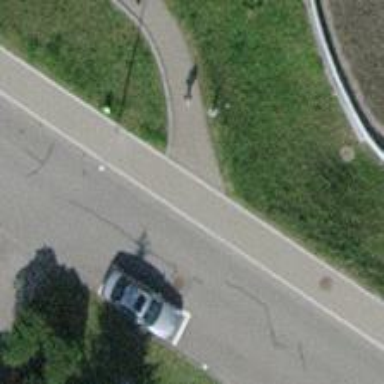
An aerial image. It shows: Sidewalk along the footway.